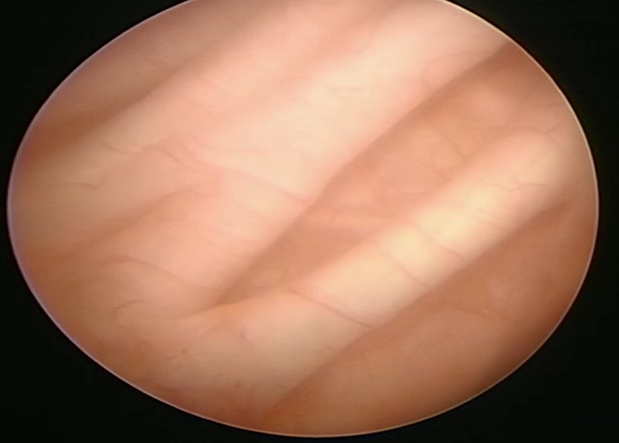
Modality: WLC
Class: Anatomical landmarks
Subclass: Trabeculation
Lesion: L0
Bladder cancer association: No